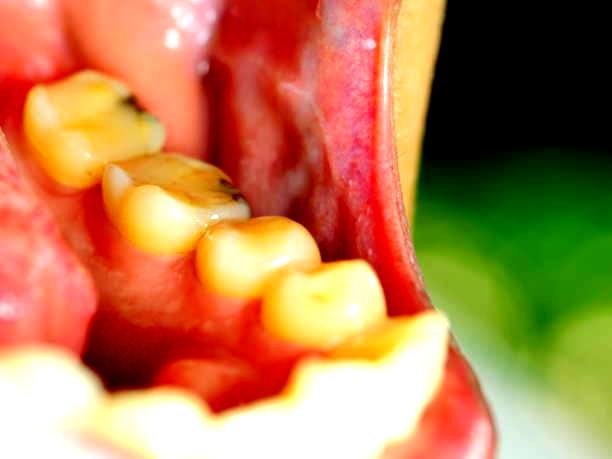
Condition: Calculus